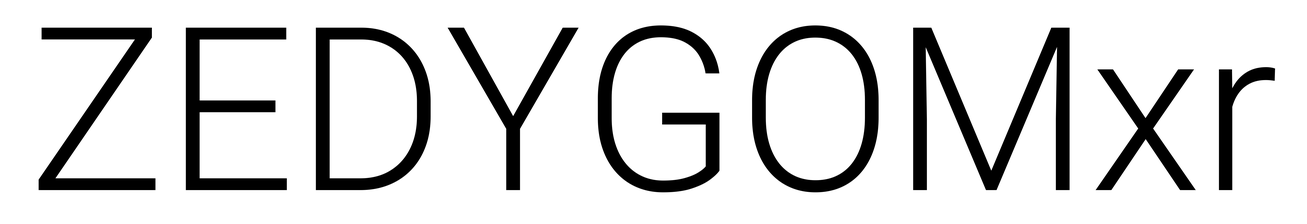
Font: Roboto_Light